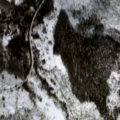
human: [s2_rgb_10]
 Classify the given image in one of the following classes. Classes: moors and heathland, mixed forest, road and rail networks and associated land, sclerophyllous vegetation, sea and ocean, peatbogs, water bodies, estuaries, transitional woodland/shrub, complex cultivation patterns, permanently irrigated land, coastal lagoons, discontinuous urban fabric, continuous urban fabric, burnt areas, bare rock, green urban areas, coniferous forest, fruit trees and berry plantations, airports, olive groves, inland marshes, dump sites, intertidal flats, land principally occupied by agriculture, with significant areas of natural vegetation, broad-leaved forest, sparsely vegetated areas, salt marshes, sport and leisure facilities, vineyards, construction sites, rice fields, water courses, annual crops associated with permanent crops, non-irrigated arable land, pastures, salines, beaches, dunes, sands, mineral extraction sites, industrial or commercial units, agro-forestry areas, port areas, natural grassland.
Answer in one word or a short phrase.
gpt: coniferous forest, transitional woodland/shrub, peatbogs